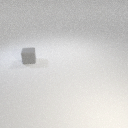
small gray rubber cube